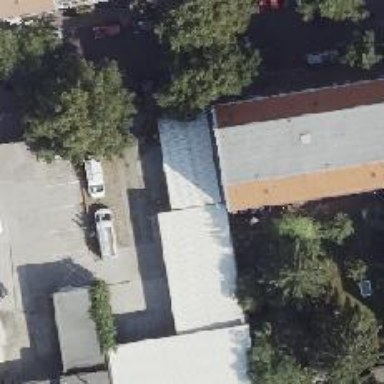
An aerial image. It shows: Hardware shop.